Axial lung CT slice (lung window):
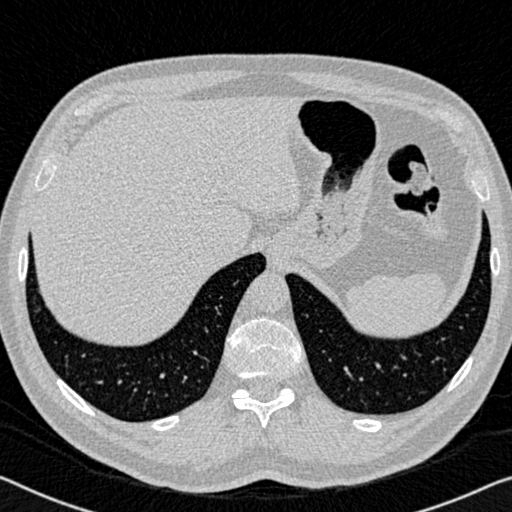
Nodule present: no